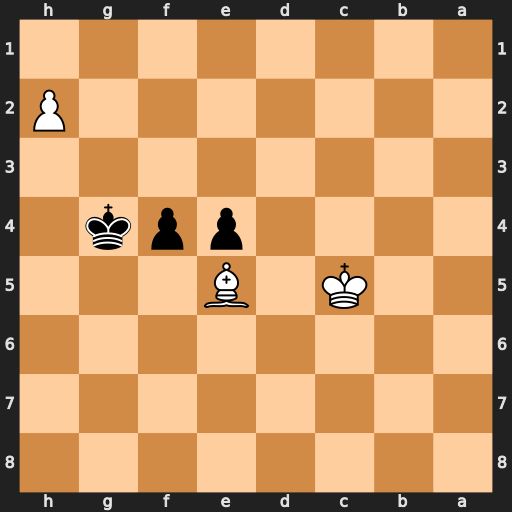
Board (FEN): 8/8/8/2K1B3/4ppk1/8/7P/8
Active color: b
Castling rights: -
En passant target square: -
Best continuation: e3 Kd5 f3 Ke4 f2